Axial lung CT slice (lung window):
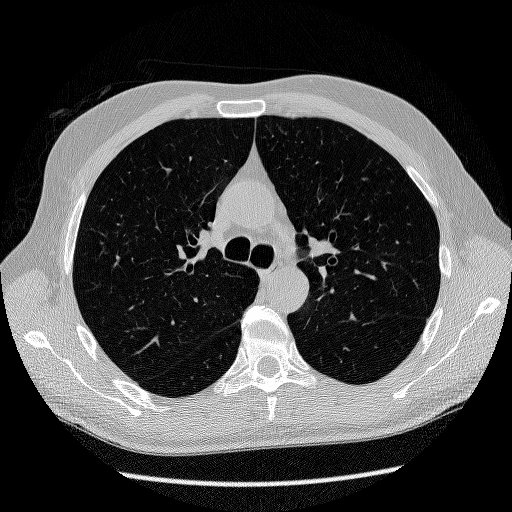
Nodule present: no